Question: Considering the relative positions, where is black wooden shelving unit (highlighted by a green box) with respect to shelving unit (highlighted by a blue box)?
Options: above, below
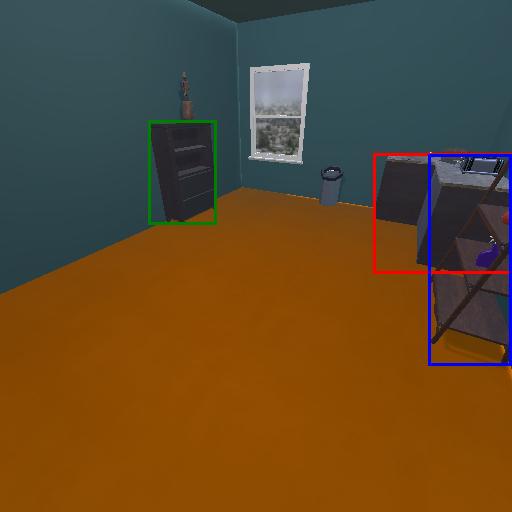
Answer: above